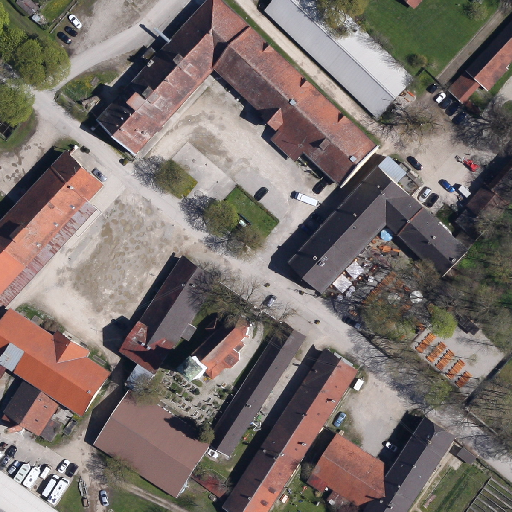
Referring expression: heavy-duty vehicle in the parking area